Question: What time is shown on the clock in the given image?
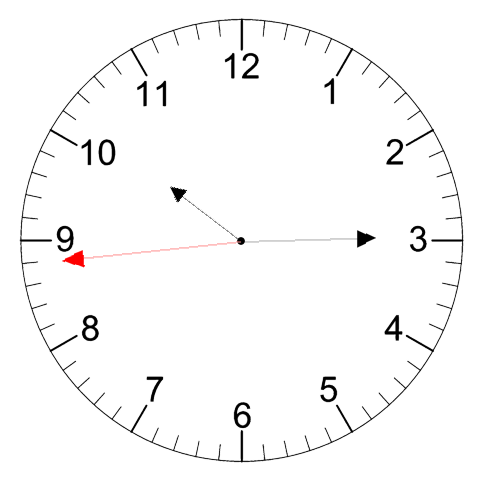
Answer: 10:14:44